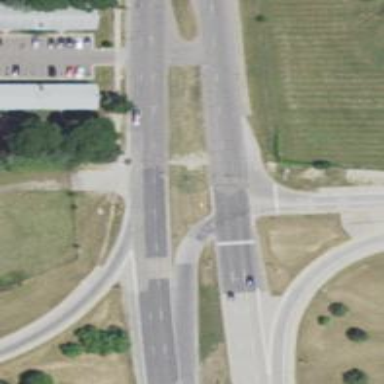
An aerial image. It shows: Trunk link highway.